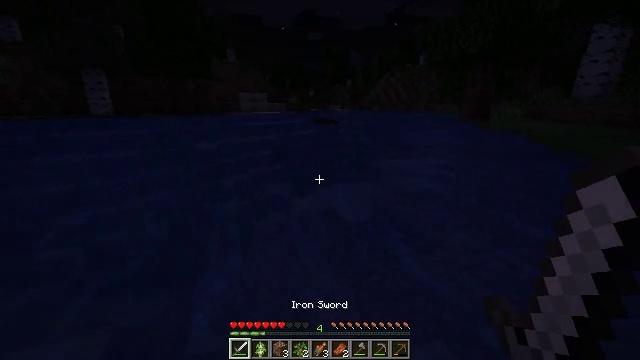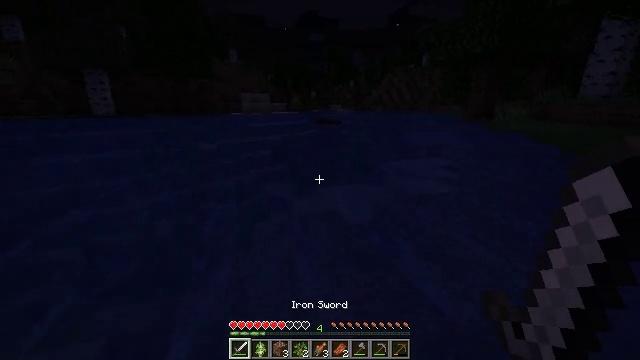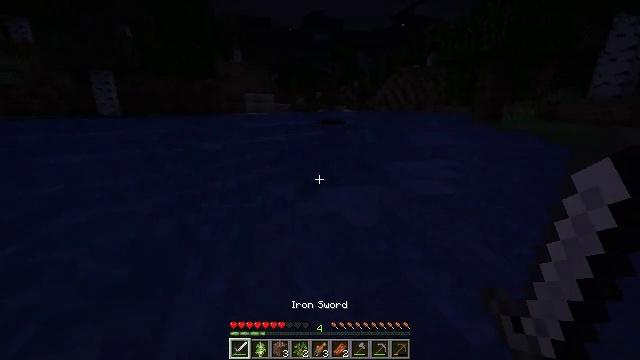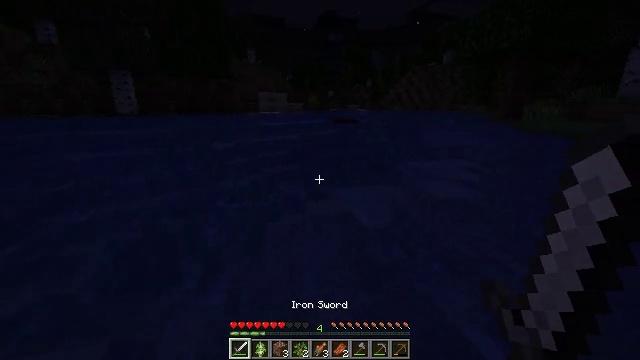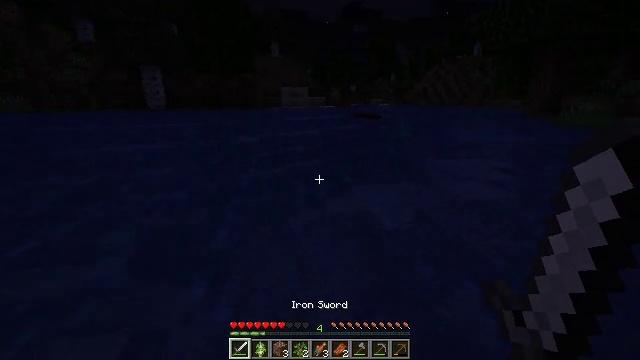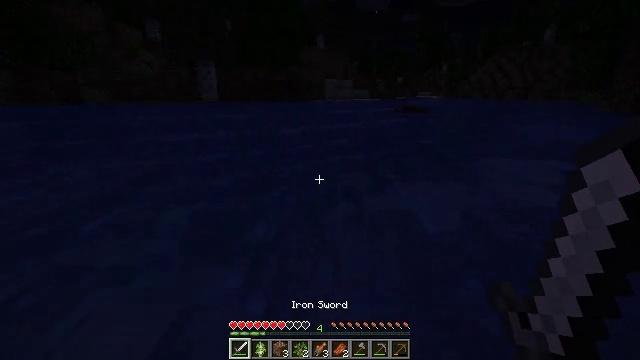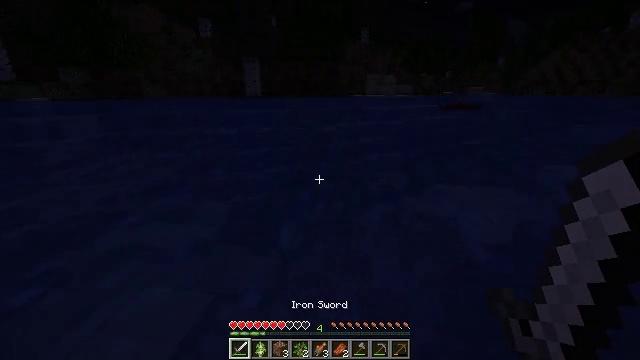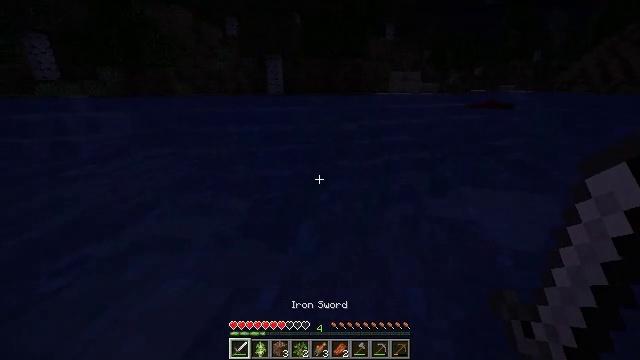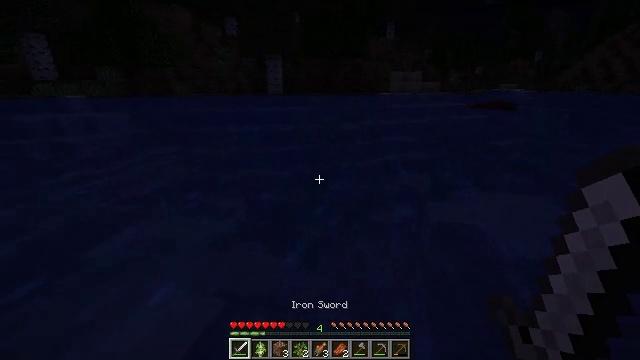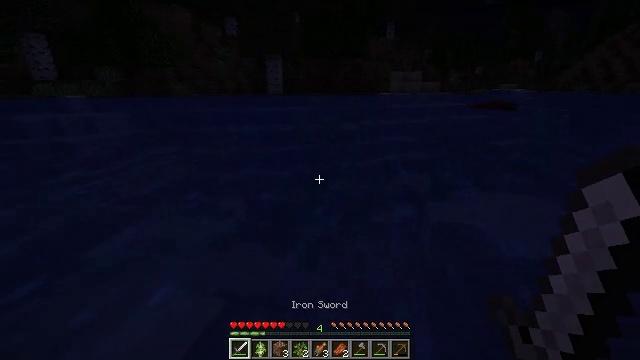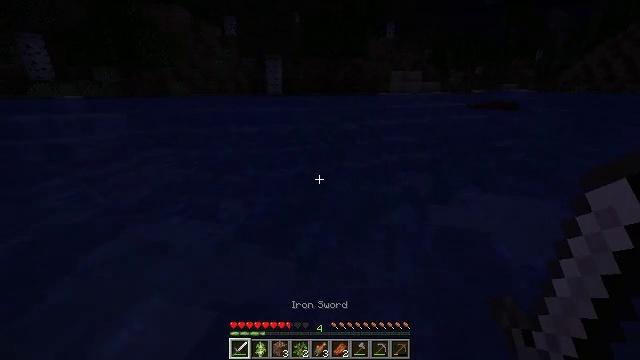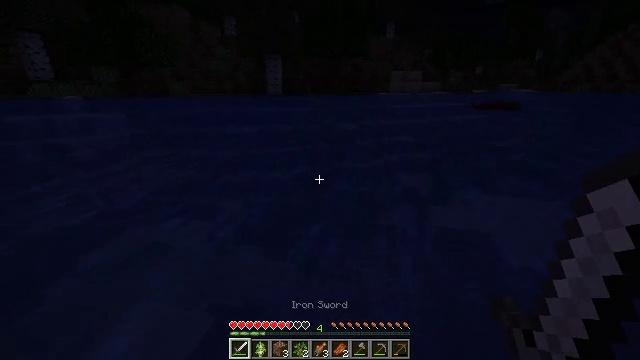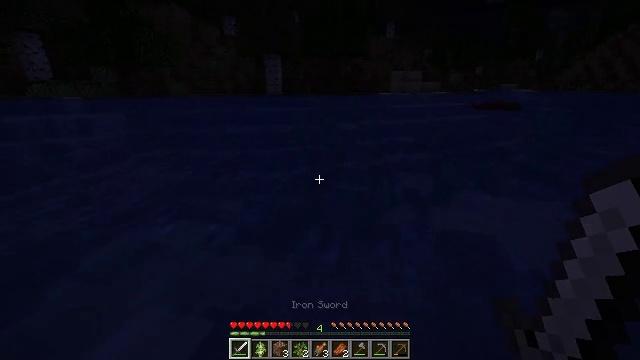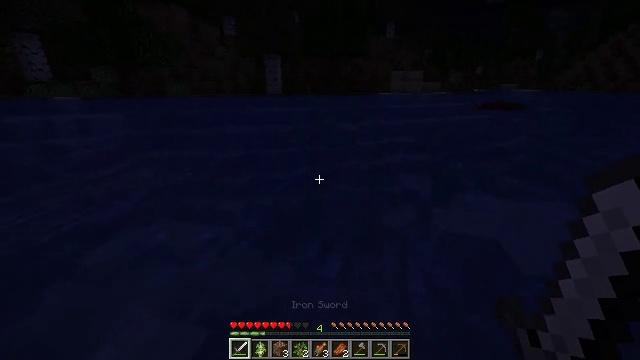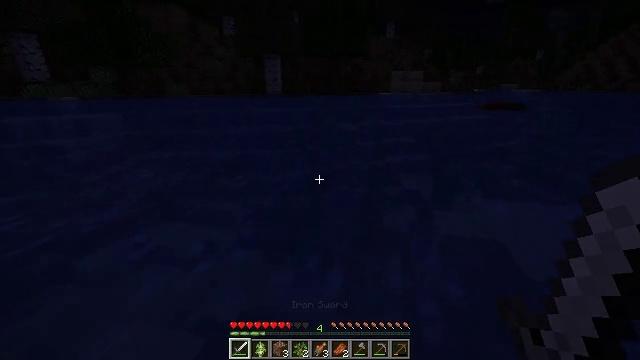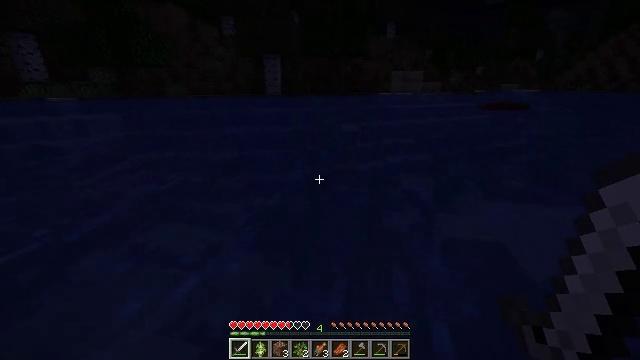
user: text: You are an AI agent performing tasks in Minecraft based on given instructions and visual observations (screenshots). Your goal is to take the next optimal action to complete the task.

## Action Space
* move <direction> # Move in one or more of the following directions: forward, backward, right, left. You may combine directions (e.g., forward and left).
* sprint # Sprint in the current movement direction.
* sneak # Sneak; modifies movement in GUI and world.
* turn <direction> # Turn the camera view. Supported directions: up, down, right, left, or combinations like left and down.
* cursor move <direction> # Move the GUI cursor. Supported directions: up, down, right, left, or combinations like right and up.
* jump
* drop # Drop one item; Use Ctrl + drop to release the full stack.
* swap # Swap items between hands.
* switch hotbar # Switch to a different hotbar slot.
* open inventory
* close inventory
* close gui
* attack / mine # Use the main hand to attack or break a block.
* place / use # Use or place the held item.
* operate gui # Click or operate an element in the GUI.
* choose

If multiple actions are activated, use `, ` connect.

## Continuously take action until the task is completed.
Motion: motion action
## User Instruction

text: Kill the salmon.
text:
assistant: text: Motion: move forward
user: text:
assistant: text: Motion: move forward
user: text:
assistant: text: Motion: move forward, turn left
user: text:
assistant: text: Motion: move forward, turn left and down
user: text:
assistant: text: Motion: move forward, turn left and down
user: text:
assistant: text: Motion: move forward, turn left
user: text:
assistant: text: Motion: move forward, turn left
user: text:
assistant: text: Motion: move forward
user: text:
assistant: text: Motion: move forward
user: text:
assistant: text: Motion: move forward
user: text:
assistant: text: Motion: move forward
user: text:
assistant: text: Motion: move forward
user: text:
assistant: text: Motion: move forward
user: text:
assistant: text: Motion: move forward
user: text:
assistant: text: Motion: move forward
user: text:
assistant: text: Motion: move forward
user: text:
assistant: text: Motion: move forward
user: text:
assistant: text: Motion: move forward
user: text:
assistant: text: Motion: move forward
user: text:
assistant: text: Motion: move forward, turn left and down
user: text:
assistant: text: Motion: move forward, turn left
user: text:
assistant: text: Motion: move forward, turn down
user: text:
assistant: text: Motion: move forward, turn left and down
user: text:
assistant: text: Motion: move forward, turn left and down
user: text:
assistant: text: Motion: move forward, turn left and down
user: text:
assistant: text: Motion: move forward, turn down
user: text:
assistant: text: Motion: move forward, turn left and down
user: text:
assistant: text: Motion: move forward, turn left and down
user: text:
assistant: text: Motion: move forward, turn down
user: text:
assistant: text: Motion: move forward